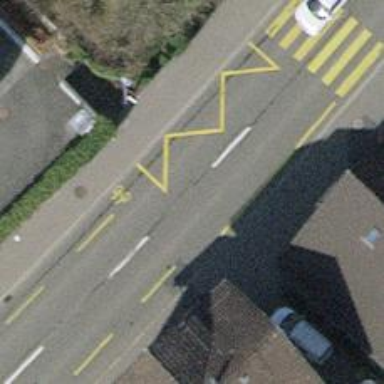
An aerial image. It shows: Bus stop equipped with public transport stop position.